Question: I am running Docker for Windows v19.03.12. I am running a linux container from Windows 10. I am sharing my entire c:\ drive with Docker (see image). I am trying to testing a container locally and need to pass a credentials file to the container.

When I run the following command:
'''
docker run --rm -p 9215:80 -p 44371:443 --name test -t createshipment:latest -v c:/temp:/data
'''
When I explore the container I do not see a /data folder at all (see image).
<URL>
I am not sure what else to try to share a folder when testing docker locally.
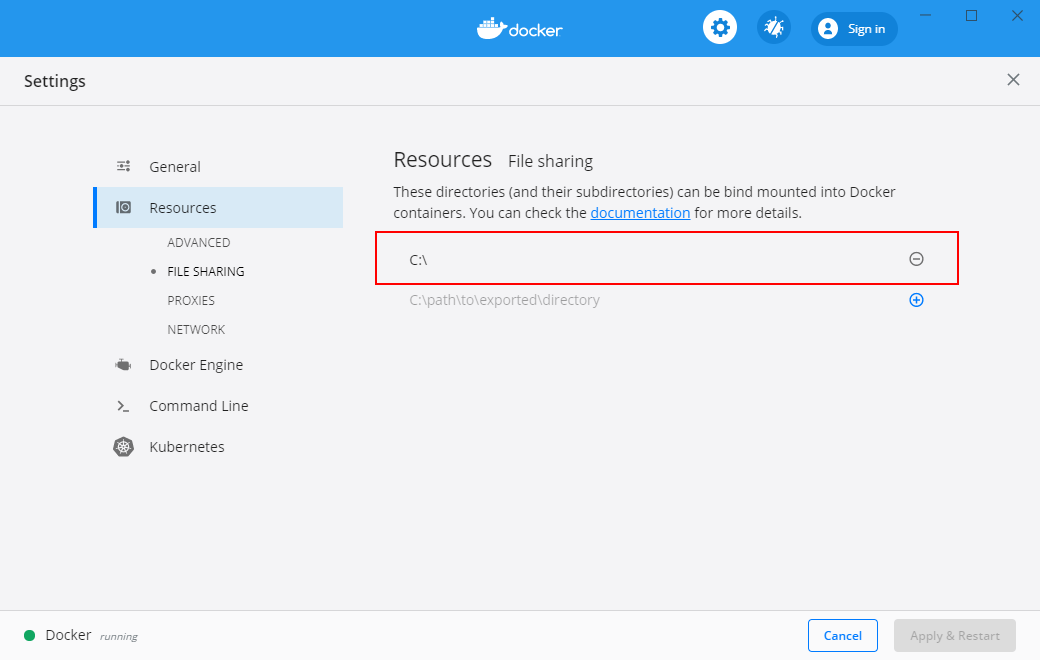
Answer: The command <URL> expects the image name as the last argument, before any arguments to the image's entrypoint. In the OP's post, the image name precedes the '-v ...' argument, so '-v ...' is actually passed to the image's entrypoint.
'''
docker run --rm -p 9215:80 -p 44371:443 --name test -t -v c:/temp:/data createshipment:latest
'''
For the sake of completeness, here are the relevant excerpts from the documentation for the command-line options used here:
'''
Usage: docker run [OPTIONS] IMAGE [COMMAND] [ARG...]
...
--name string Assign a name to the container
-p, --publish list Publish a container's port(s) to the host
--rm Automatically remove the container when it exits
-t, --tty Allocate a pseudo-TTY
-v, --volume list Bind mount a volume
'''